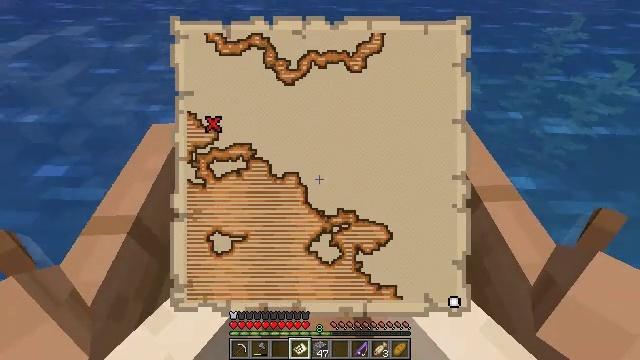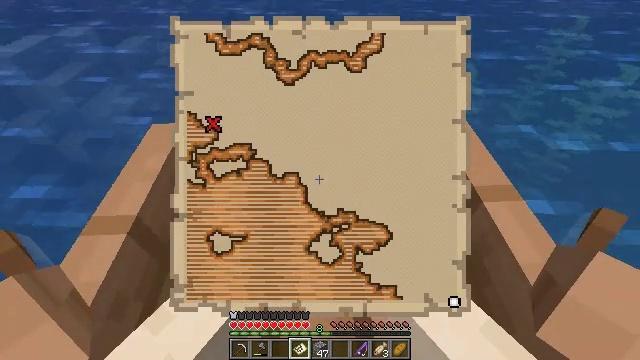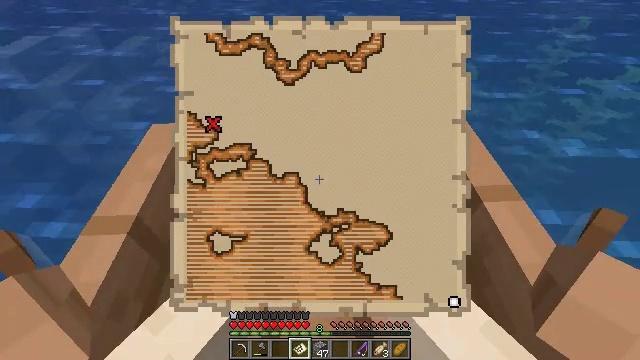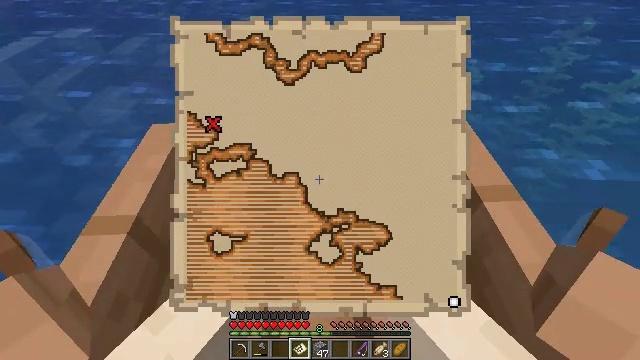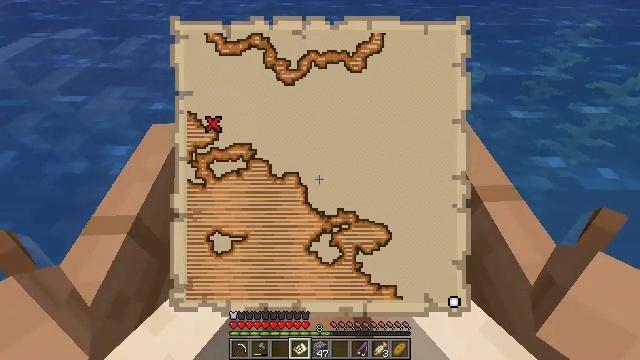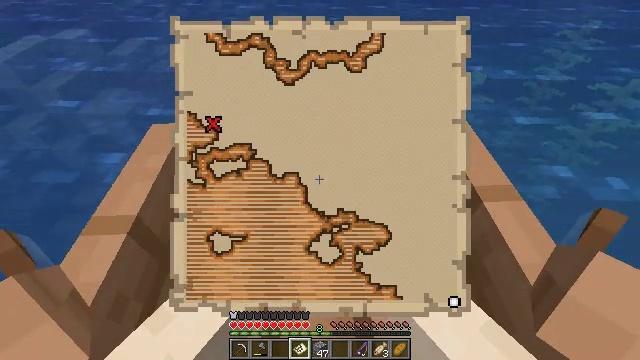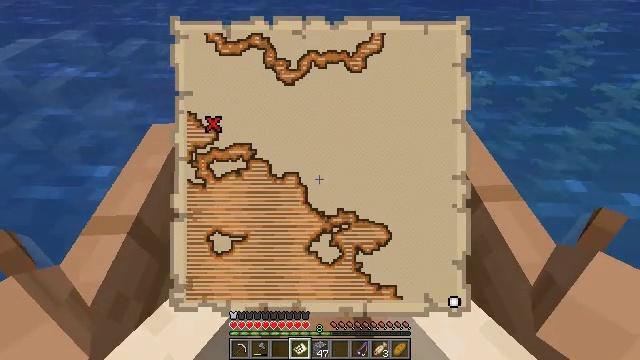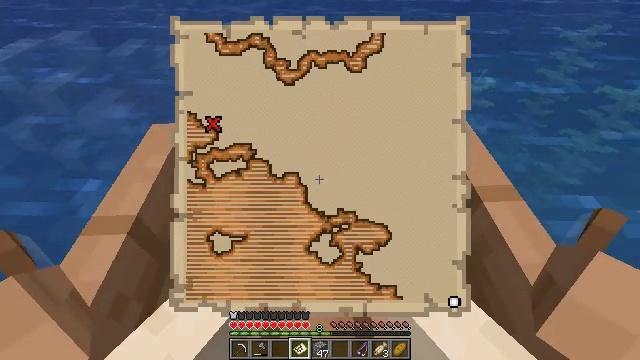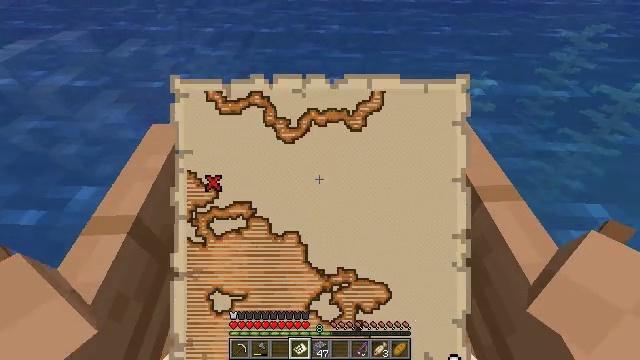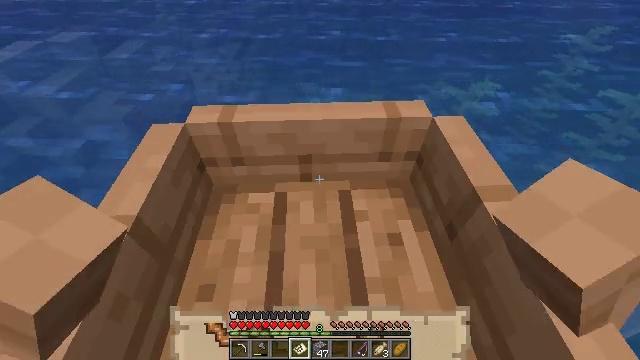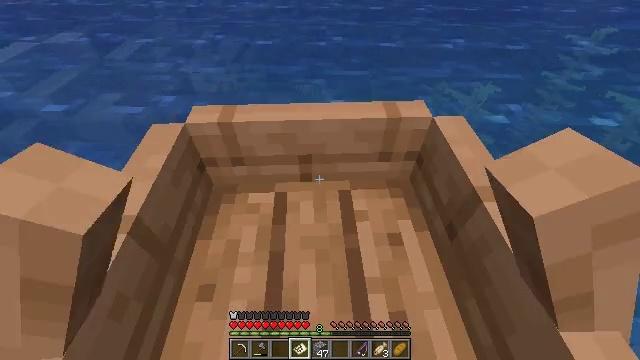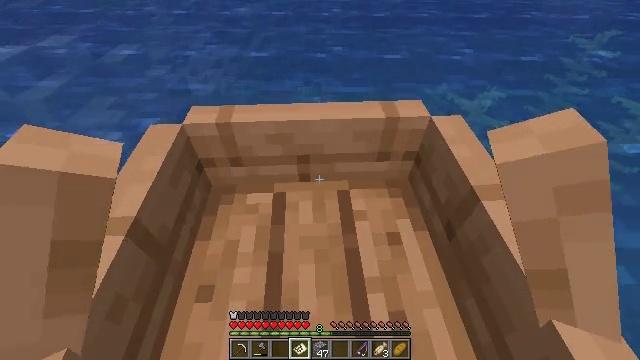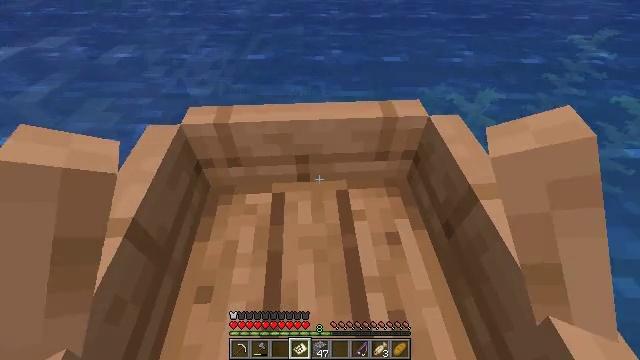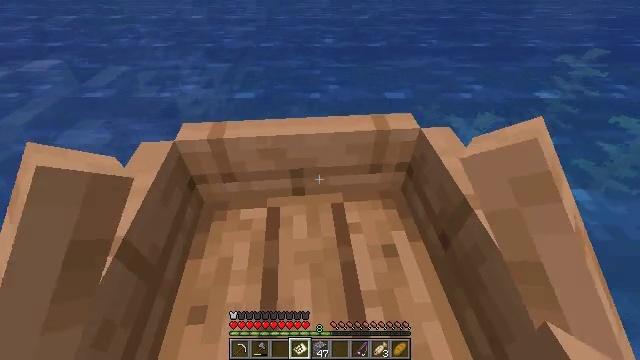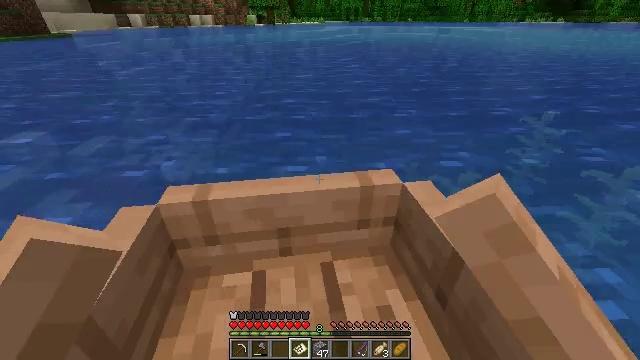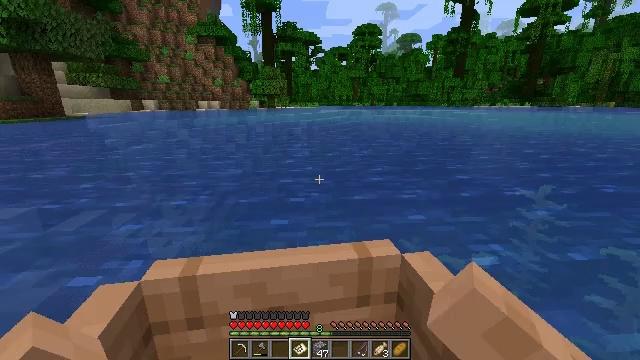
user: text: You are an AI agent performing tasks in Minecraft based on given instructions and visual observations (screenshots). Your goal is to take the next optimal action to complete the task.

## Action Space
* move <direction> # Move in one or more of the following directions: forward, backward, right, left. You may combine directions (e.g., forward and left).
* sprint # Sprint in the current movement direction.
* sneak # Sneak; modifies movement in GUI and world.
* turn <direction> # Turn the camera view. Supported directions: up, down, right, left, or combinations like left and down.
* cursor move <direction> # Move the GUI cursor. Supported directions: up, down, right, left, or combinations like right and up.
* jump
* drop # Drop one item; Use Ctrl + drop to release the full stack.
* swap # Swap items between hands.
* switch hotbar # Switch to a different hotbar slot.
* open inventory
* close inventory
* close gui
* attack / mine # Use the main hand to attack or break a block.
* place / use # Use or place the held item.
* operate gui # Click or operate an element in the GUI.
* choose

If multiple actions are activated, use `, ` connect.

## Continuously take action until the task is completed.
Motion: motion action
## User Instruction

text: Gather jungle leaves from the tree.
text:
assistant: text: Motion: no_op
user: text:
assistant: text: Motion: no_op
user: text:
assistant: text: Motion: no_op
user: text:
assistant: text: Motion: no_op
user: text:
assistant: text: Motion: no_op
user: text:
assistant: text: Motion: no_op
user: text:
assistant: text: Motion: move forward
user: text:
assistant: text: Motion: move forward
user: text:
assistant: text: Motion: move forward
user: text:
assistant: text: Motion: move forward
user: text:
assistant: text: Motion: move forward
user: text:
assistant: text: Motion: move forward
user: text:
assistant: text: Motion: move forward, turn right and up
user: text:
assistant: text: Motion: move forward, turn right and up
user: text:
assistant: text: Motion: move forward, turn right and up
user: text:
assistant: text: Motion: move forward, turn up
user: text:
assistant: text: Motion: move forward
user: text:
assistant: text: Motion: move forward and move right
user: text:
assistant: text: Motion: move forward and move right
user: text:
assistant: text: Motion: move forward and move right, turn left and up
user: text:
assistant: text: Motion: move forward
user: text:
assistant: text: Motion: move forward
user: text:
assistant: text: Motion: move forward
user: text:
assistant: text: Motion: move forward
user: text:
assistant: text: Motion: move forward
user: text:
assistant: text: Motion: move forward, turn left
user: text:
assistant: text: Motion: move forward, turn left
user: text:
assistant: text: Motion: move forward, turn left
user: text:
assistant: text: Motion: move forward
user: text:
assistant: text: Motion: move forward